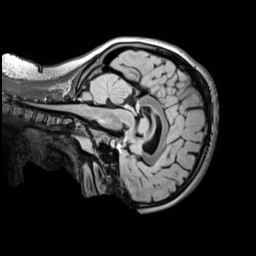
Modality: FLAIR
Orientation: sagittal
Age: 11
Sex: female
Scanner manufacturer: siemens
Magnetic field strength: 3 T
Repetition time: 5 s
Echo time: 0.388 s